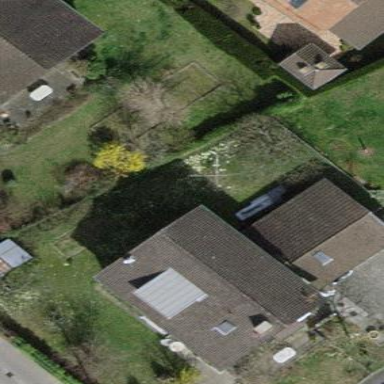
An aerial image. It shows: Garden surrounded by fence.